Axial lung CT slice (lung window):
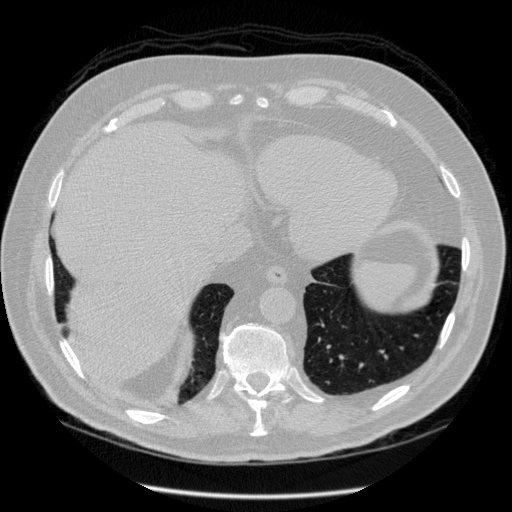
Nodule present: no